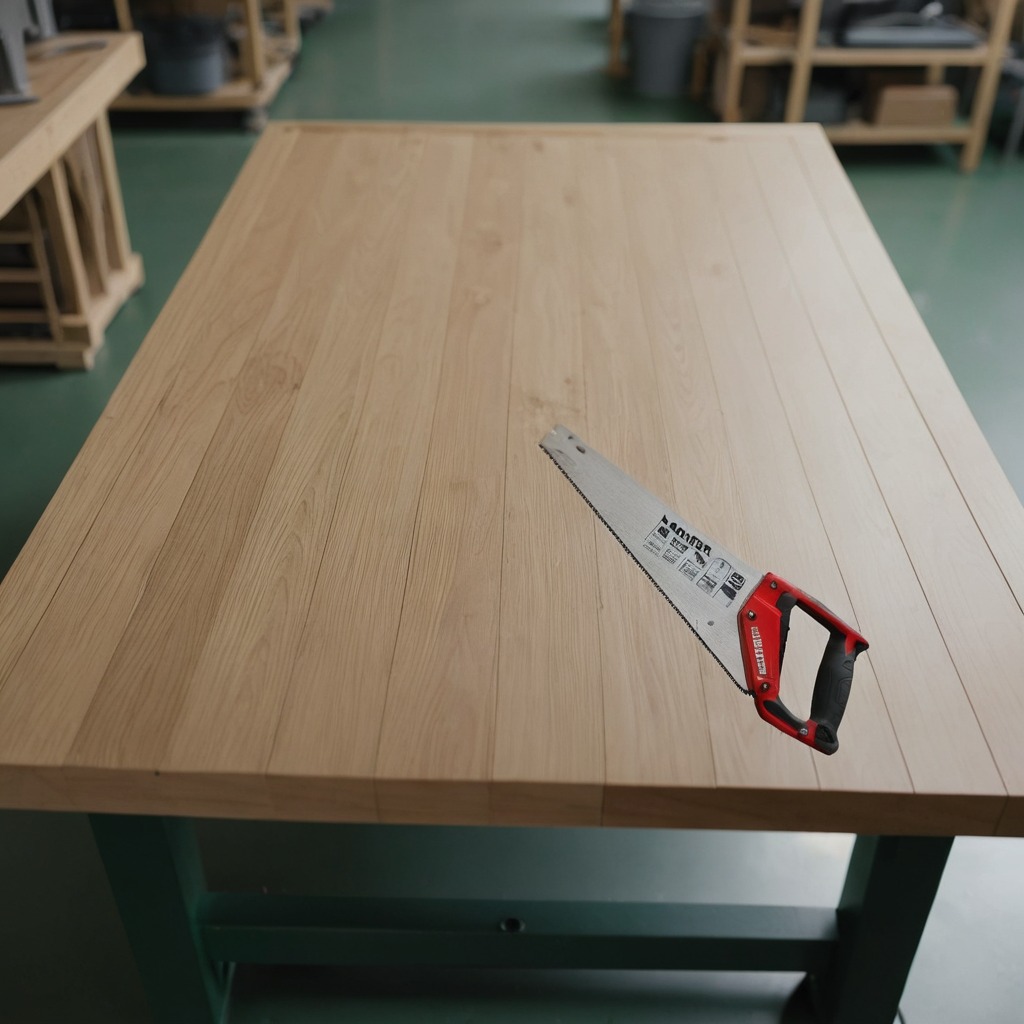
A handheld metal saw is lying on a workbench inside a coastal fishing gear workshop.